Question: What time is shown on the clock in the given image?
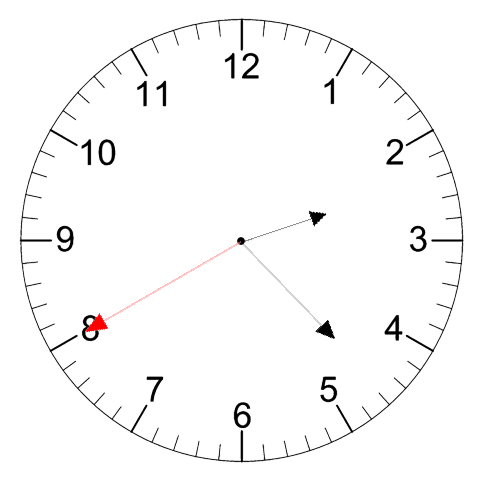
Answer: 02:22:40